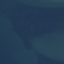
Land use / land cover: SeaLake